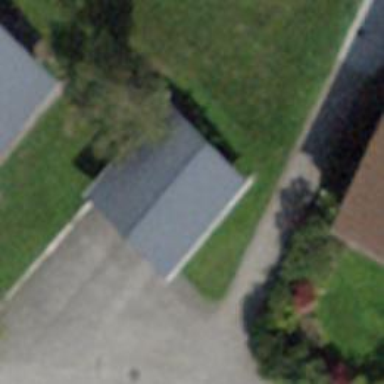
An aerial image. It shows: Garage building.